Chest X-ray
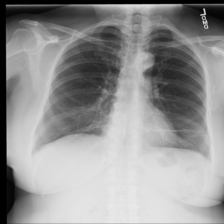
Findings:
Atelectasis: positive
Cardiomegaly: negative
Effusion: negative
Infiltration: negative
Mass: negative
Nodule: negative
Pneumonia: negative
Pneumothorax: negative
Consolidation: negative
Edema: negative
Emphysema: negative
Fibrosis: negative
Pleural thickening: negative
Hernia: negative